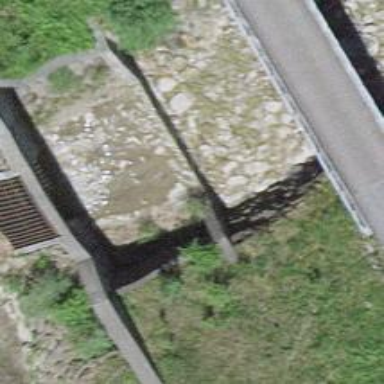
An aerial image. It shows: Check dam along waterway with retaining wall.